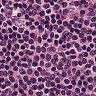
Metastatic tissue present: no